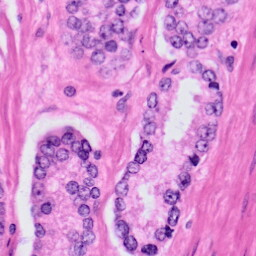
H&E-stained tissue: Prostate